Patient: sex M, age 45
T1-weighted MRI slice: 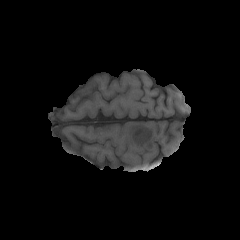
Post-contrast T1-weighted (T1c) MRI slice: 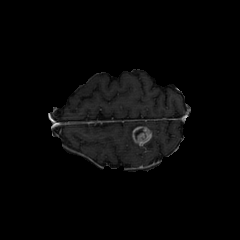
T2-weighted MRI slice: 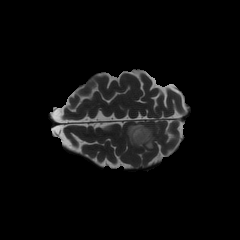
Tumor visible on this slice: yes
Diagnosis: Glioblastoma, IDH-wildtype
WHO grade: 4